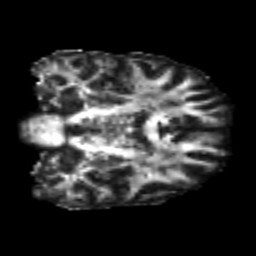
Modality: FA
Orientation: coronal
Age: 22
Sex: male
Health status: healthy
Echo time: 0.074 s